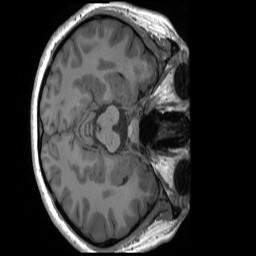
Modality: T1w
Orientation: axial
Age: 25
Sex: female
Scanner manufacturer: siemens
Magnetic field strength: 3 T
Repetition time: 2.4 s
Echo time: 0.00224 s